Question: When dynamically referencing assemblies in .fsx using '#I' and '#r', VS highlights the following usages of imported types and writes "The namespace or module 'XXX' is not defined". Is it ok?
For example, in the following code
'''
#I @".\Tools\FAKE"
#r "FakeLib.dll"
open Fake
Target "Hello" (fun _ -> trace "hello!")
Run "Hello"
'''
VS highlights 'Fake' and says "The namespace or module 'Fake' is not defined", it also highlights 'Target' and 'Run'. I have this problem in VS 2010 SP1 and in VS 11 CTP. This issue makes writing F# scripts a bit harder task than it could be.
By the way, IntelliSence for "common" types works well. 'FakeLib.dll' and 'FakeLib.xml' are present in the '.\Tools\FAKE' directory. The code runs well.
Here's the screenshot of the situation. You can see that VS resolves assembly 'FakeLib' correctly (in a tooltip), and that at the same time Intellisense "see" standard types (tooltip over 'Console') class.

I think there's something wrong with the IntelliSense on my work workstation, because it (IntelliSense) behaves itself quite strange. When I start VS and open .fsx file, IntelliSense refuses to resolve even standard types/classes, and it doesn't underlines 'FAKE' classes, it does nothing. But after some period of time and some manipulation over code IntelliSense starts working for standard types and underlines 'FAKE' types.
Moreover, when I've created the similar code on my home workstation there were no problems, IntelliSense works as it should.
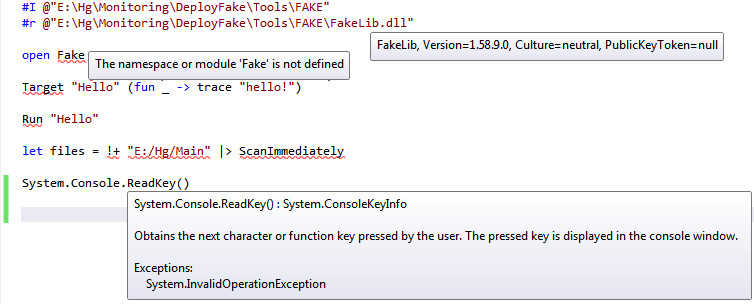
Answer: If you put the full path into the #r directive, you'll get full IntelliSense. The #I directive, while convenient, prevents IntelliSense from working properly though the code will run just fine. This is true for both loose scripts and those found in projects. Have a look at Tomas Petricek's [FSharp.AsyncExtensions](http://github.com/tpetricek/FSharp.AsyncExtensions] project.